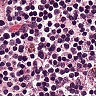
Metastatic tissue present: no